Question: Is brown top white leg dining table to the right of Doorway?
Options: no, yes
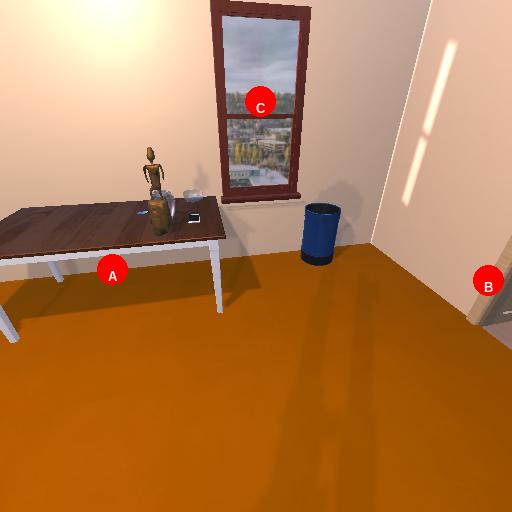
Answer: no